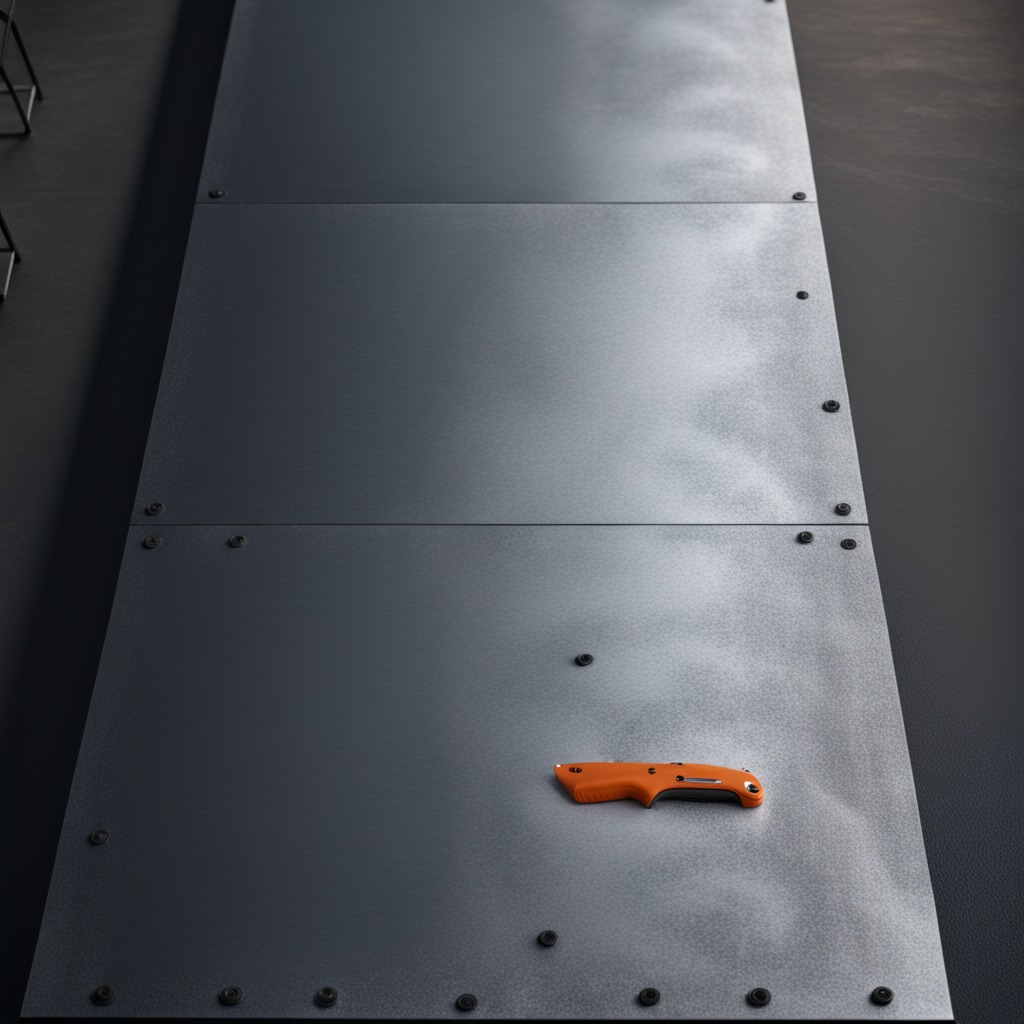
A utility knife is lying on a cold steel table in a mining workshop gritty textures.